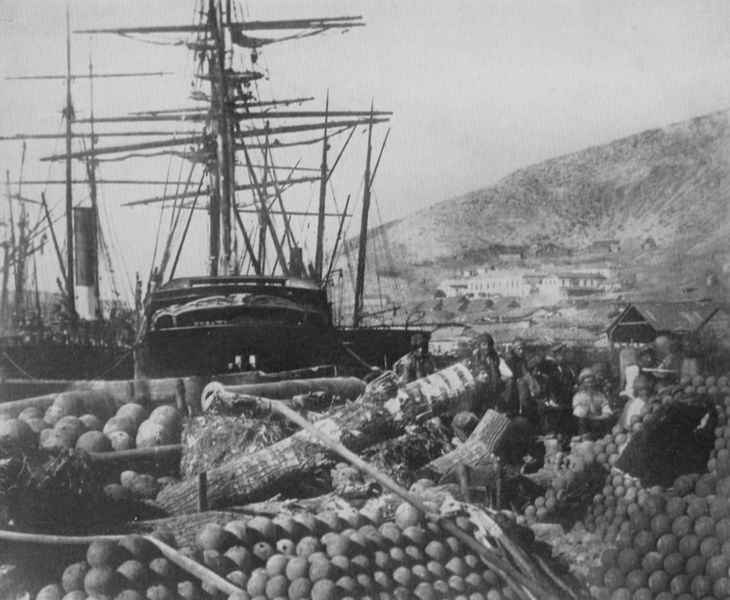
Titel: Versorgungskai, Balaclava
Künstler: Roger Fenton
Standort: USA
Institution: Sammlung Gernsheim
Schlagwörter: berg, dunkel, himmel, mann, meer, schatten, wasser, weiß, baumstämme, bäume, fluss, landschaft, menschen, see, stadt, ufer, grau, hell, hintergrund, holz, licht, männer, schwarz, vordergrund, gebäude, haus, obst, leute, mensch, baumstamm, häuser, hügel, stamm, hütte, land, boot, handel, kamin, schornstein, frucht, früchte, gemüse, kürbis, apfel, orangen, äpfel, küste, schiff, schiffe, segel, segelboot, segelschiffe, ort, mast, schiffer, segelschiff, körbe, russland, gebirge, hang, dorf, markt, arbeiter, beladen, bug, entladen, hafen, ladung, masten, dampfer, dampfschiff, reling, stämme, men, people, white, wein, black, gray, grey, old, wooden, takelage, segler, foto, fotografie, photographie, kanone, auslage, orient, heiss, leuchtturm, fracht, haufen, schwarz weiß, waffen, quer, kugel, kugeln, photo, senkrecht, fisch, wood, schwarzw, apple, food, fruit, sky, tree, kopftücher, boat, building, hill, hills, house, landscape, mountain, orange, ship, shore, houses, village, waagerecht, kanonen, kanonenrohr, river, melonen, black and white, russen, fotographie, castle, monochrome, tropfen, boats, rope, sail, sailors, town, ware, photografie, trunk, heck, windstill, buildings, lebensmittel, seeleute, harbor, harbour, war, apfelsinen, schnaps, leaf, ships, steam, bay, farmers, rah, port, rahe, rum, sails, branch, kanonenkugel, kanonenkugeln, eingeborene, photograph, photography, kokosnüsse, russischer fotograf, russischer, beams, krieg, image, kriegsschiffe, sailboat, trade, stall, logs, vendor, stack, dock, pier, apples, baskets, scenery, anchor, steinkugeln, tackelage, shipping, peaches, masts, cannon, cargo, tree trunk, produce, cruise, navigation, oranges, obst früchte, stacks, smokestack, medium, insel, cable, goods, barter, takelei, warship, warships, artillery, cannonball, cannonballs, navigate, peoplee, frachter, schoner, cannoballs, fenton, ammunition, photogrpahy, canonballs